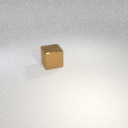
large brown metal cube